Interaction volume radius: 5 \u00c5
Interaction volume height: 45 \u00c5
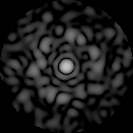
Disorder parameter: 0.8169